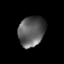
Tissue: lung
Cell type: Others
Senescence score: 0.1899
Nuclear area (px): 778
Mean DAPI intensity: 92.046